Question: I want to use use 'jQuery.load()' to load some content. How do I add a spinner during the load process?

'''
$("#content").load("b.php #abc");
'''
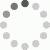
Answer: '''
$("#content").html("<img src='/images/load.gif' alt='loading...' />");
$("#content").load("b.php #abc");
'''